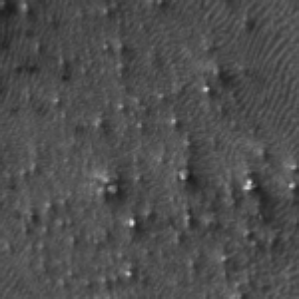
Label: frost